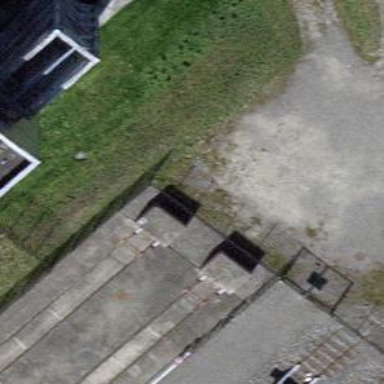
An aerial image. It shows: Railway buffer stop.